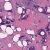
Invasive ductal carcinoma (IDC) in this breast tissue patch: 1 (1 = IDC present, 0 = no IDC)